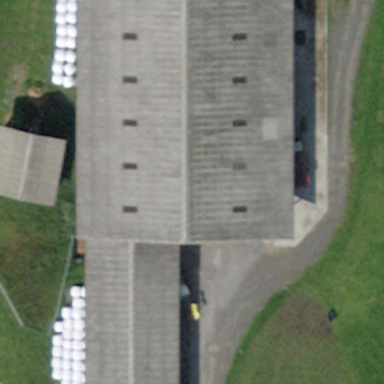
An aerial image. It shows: Rural barn.